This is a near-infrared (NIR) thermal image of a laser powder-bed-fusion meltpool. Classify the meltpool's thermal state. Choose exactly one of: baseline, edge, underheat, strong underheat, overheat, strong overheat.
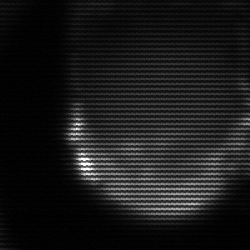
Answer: edge